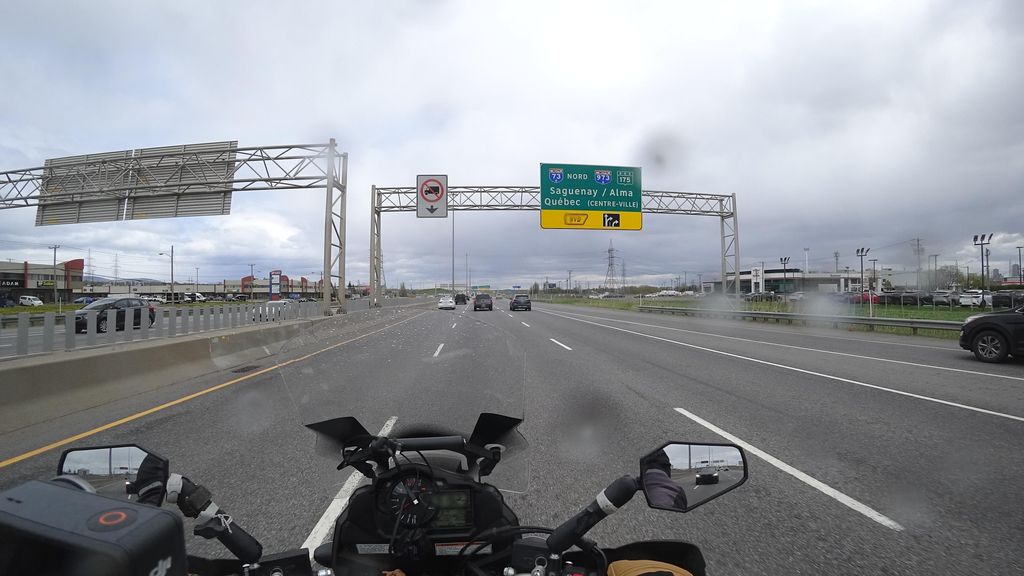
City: quebec_city